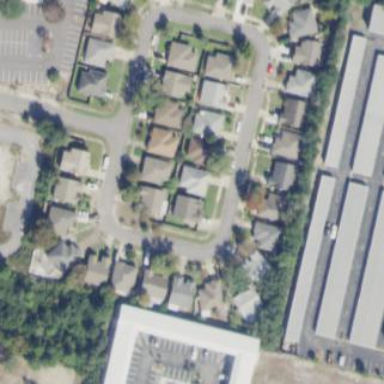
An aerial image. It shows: Residential area composed of single-family homes.